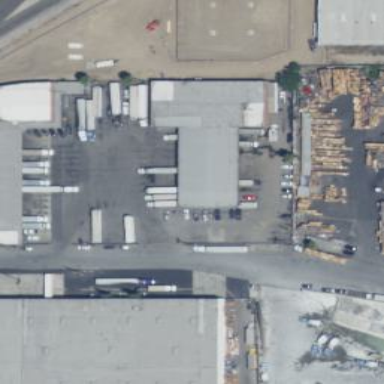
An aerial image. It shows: Warehouse building.